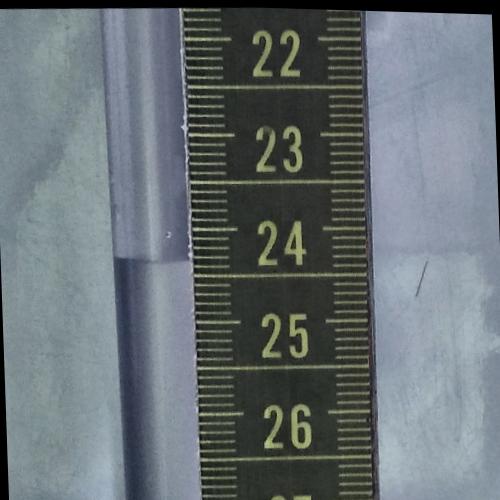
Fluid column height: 24.3 cm